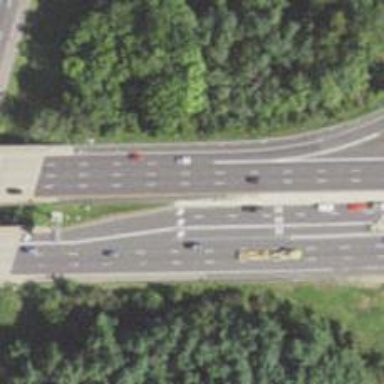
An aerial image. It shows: Trunk highway with expressway features.